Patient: sex M, age 48
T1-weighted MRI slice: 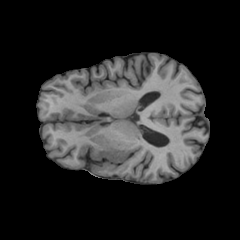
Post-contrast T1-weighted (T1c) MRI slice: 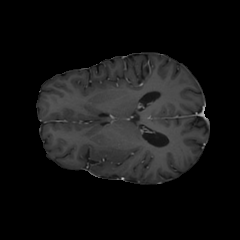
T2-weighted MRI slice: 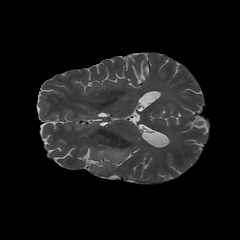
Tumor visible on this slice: yes
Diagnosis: Glioblastoma, IDH-wildtype
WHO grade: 4